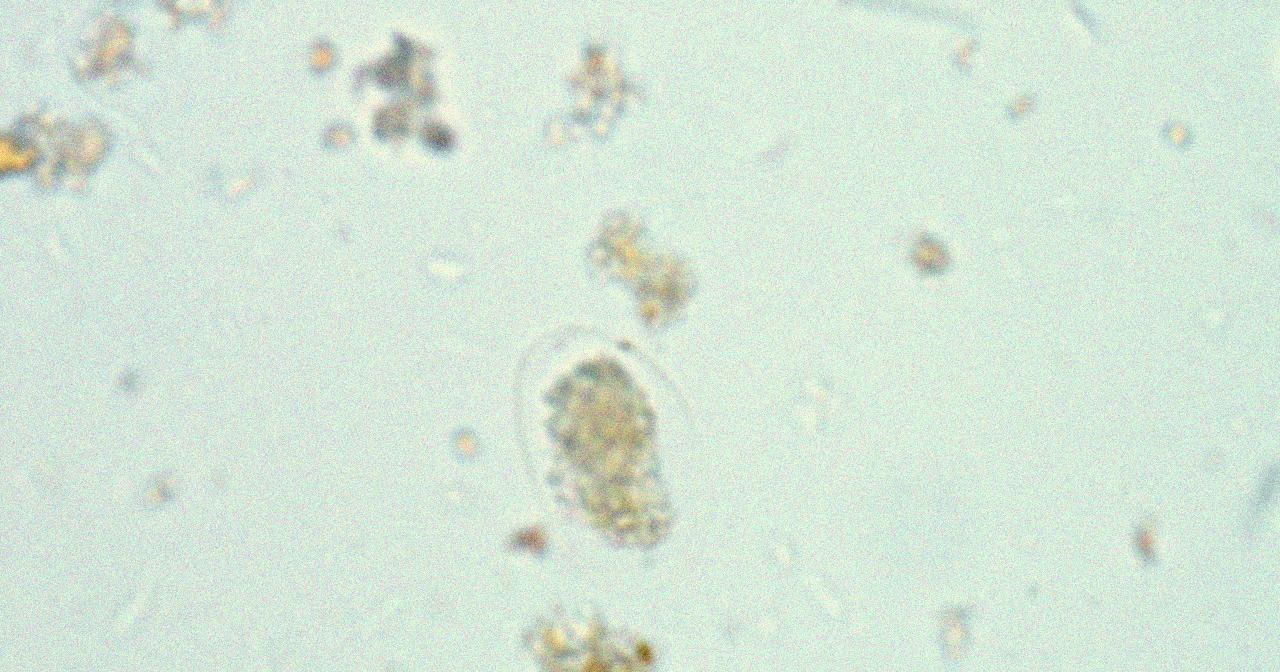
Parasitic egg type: Hookworm egg